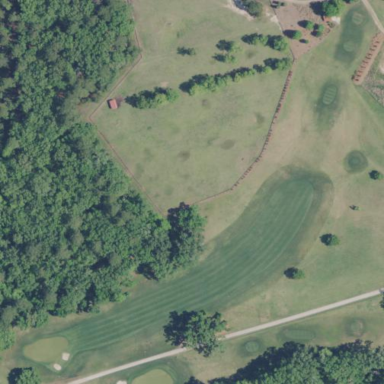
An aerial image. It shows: Area with grass used as rough in golf course.